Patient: sex M, age 75
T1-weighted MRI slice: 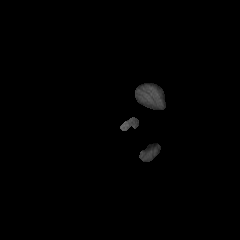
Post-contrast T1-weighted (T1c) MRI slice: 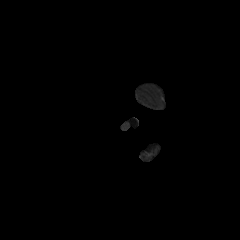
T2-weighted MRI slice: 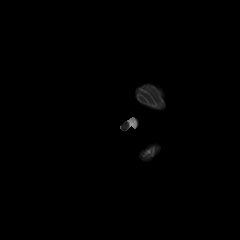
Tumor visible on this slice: no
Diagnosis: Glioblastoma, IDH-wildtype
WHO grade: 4